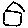
Label: house